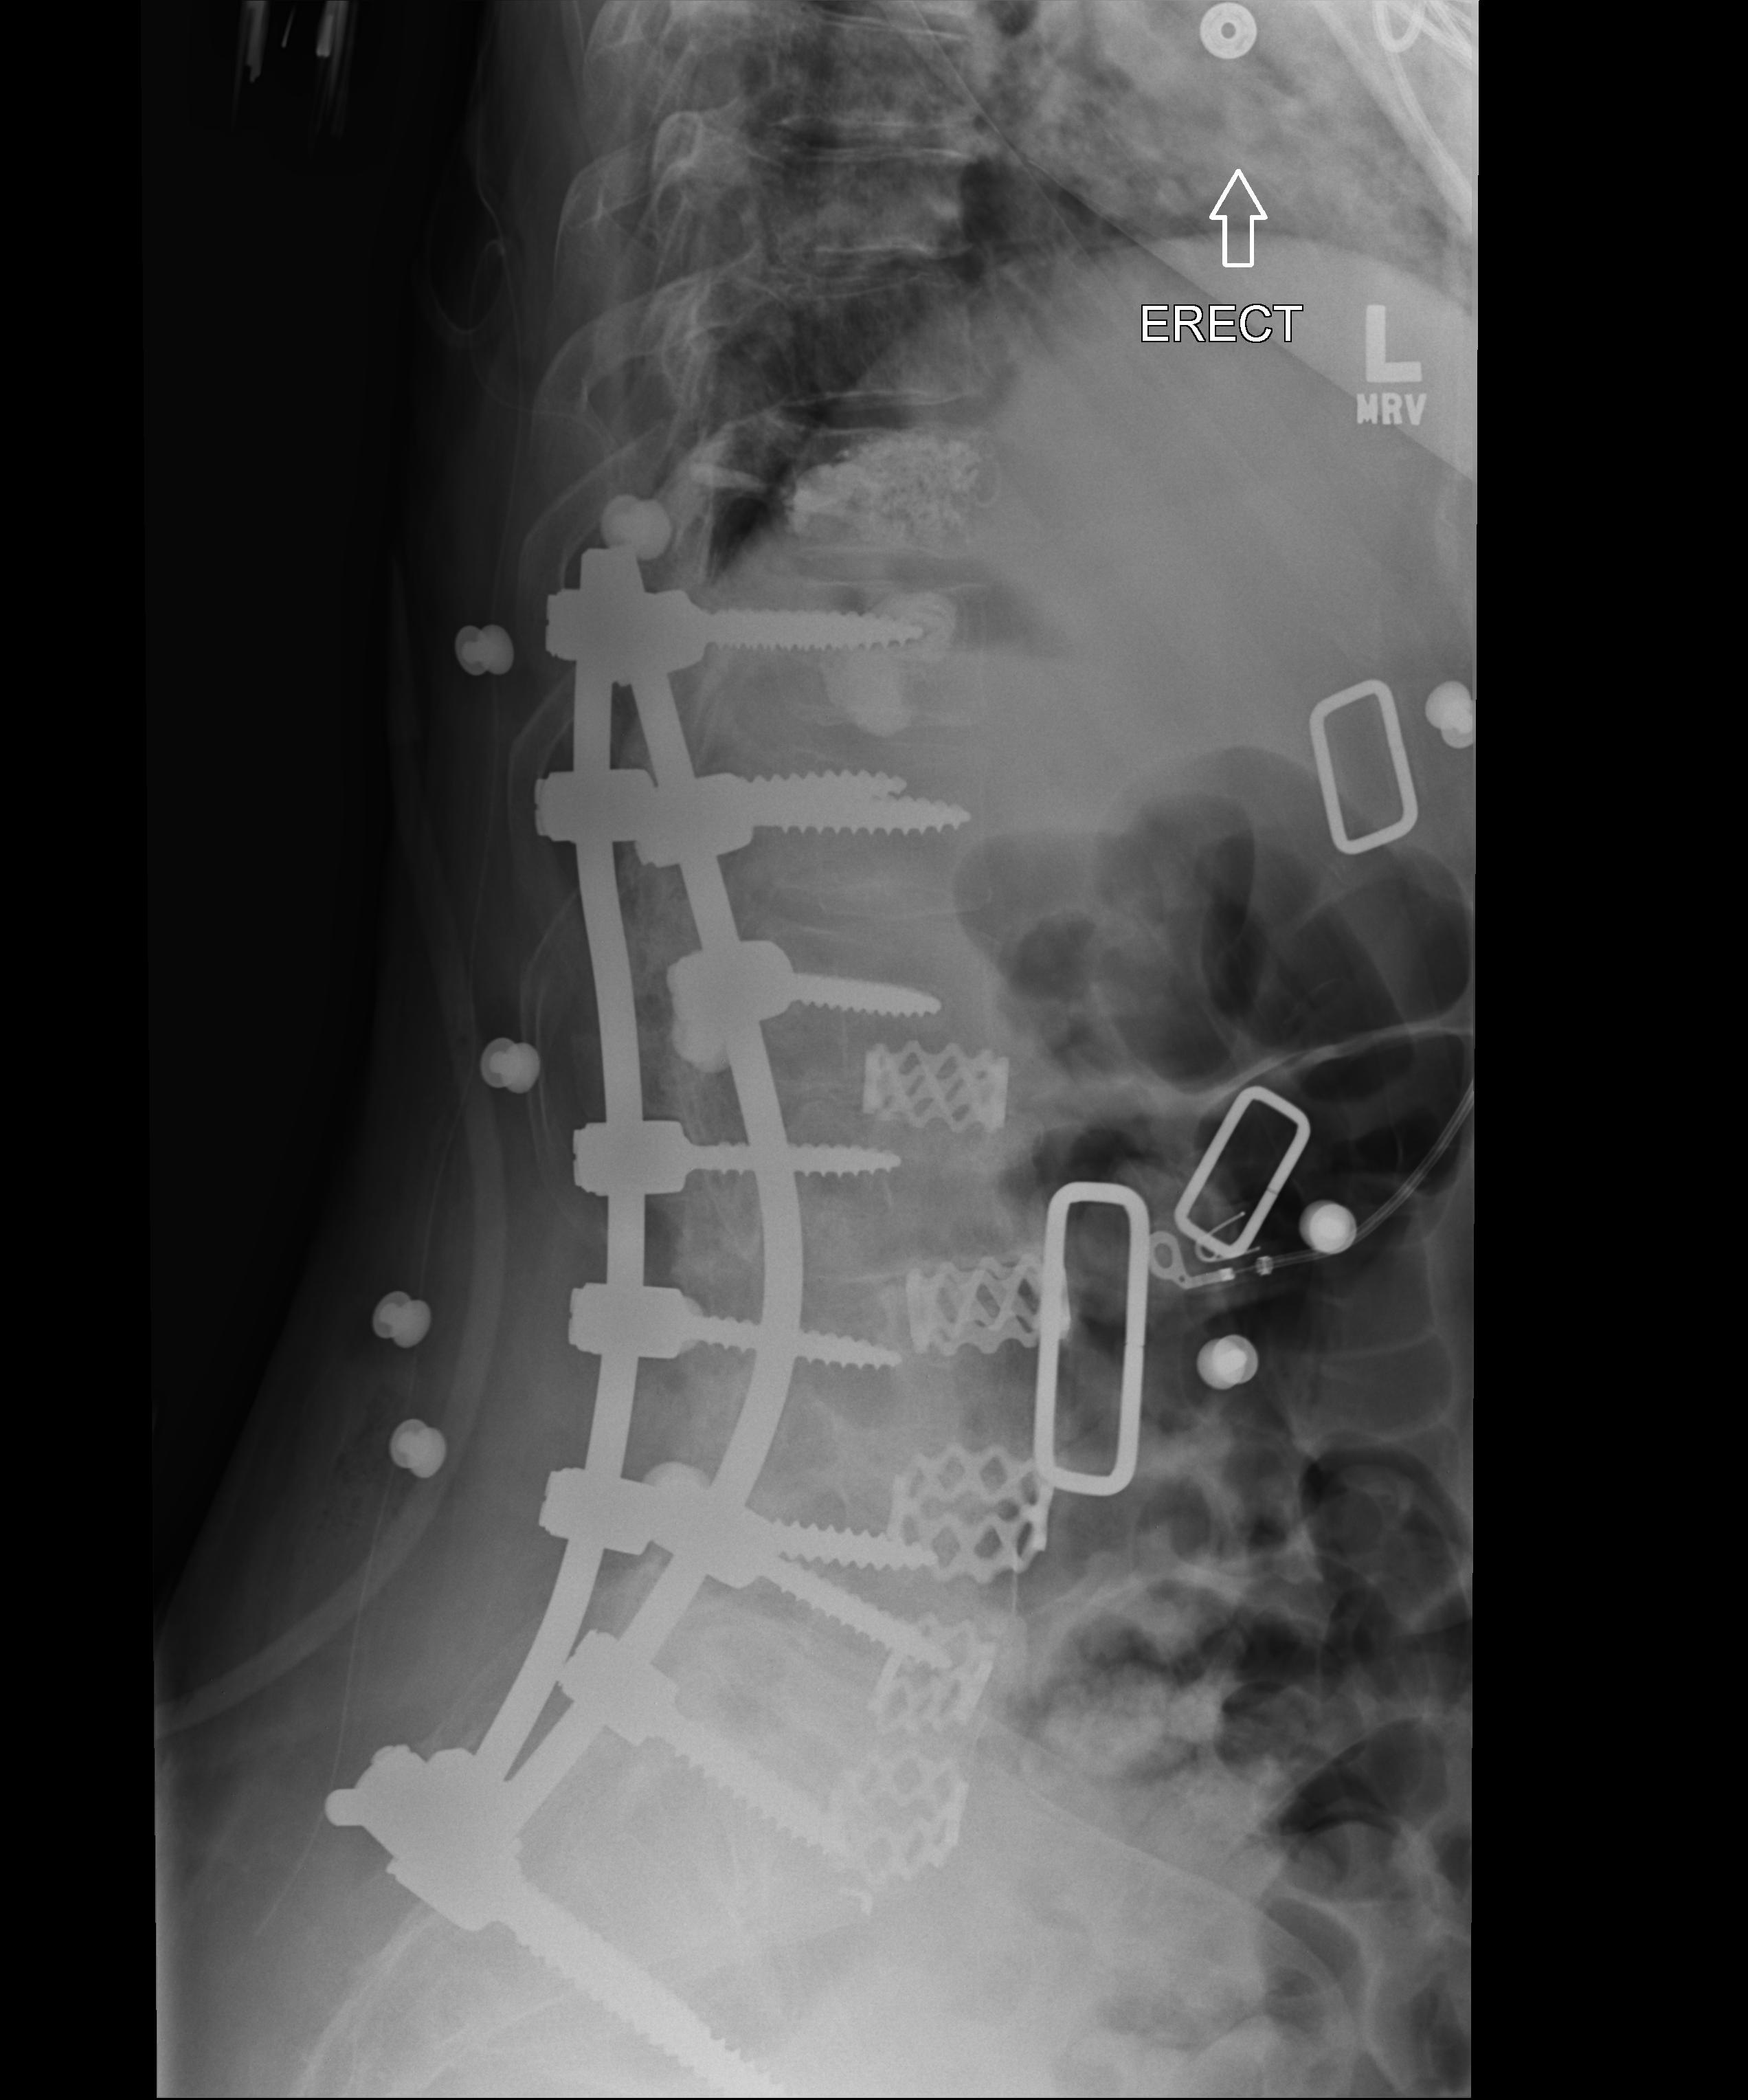
View: LATERAL
Implant manufacturer: Depuy expedium (Synthes)